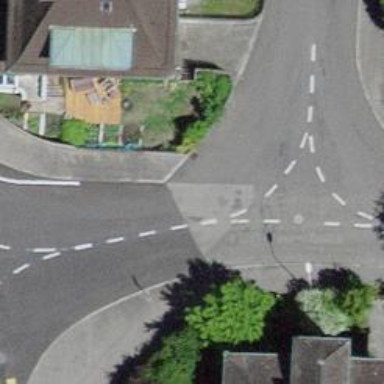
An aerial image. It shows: Residential road with sidewalk on the left.